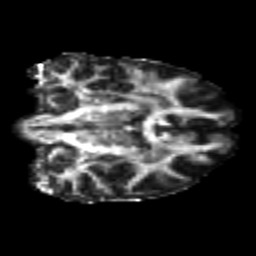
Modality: FA
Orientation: coronal
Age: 22
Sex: female
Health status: healthy
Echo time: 0.074 s